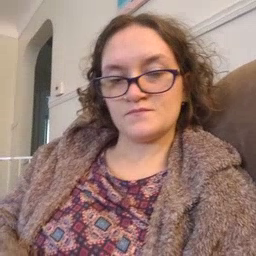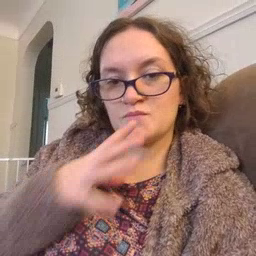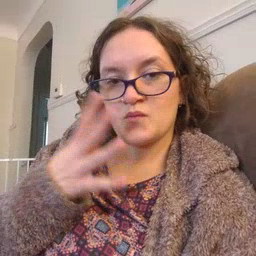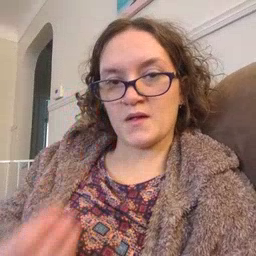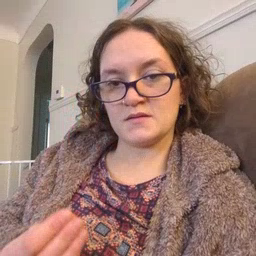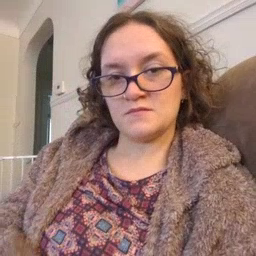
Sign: wet